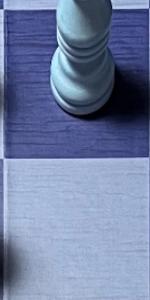
Label: Empty